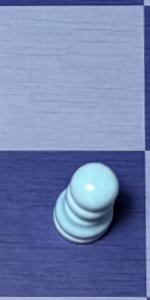
Label: Pawn_White